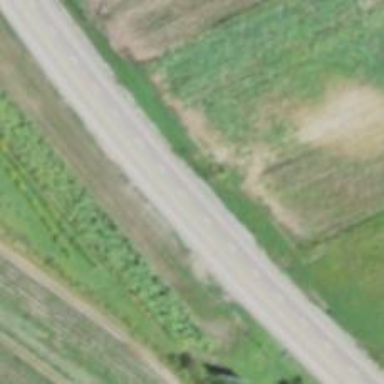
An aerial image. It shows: Trunk highway.